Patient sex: M
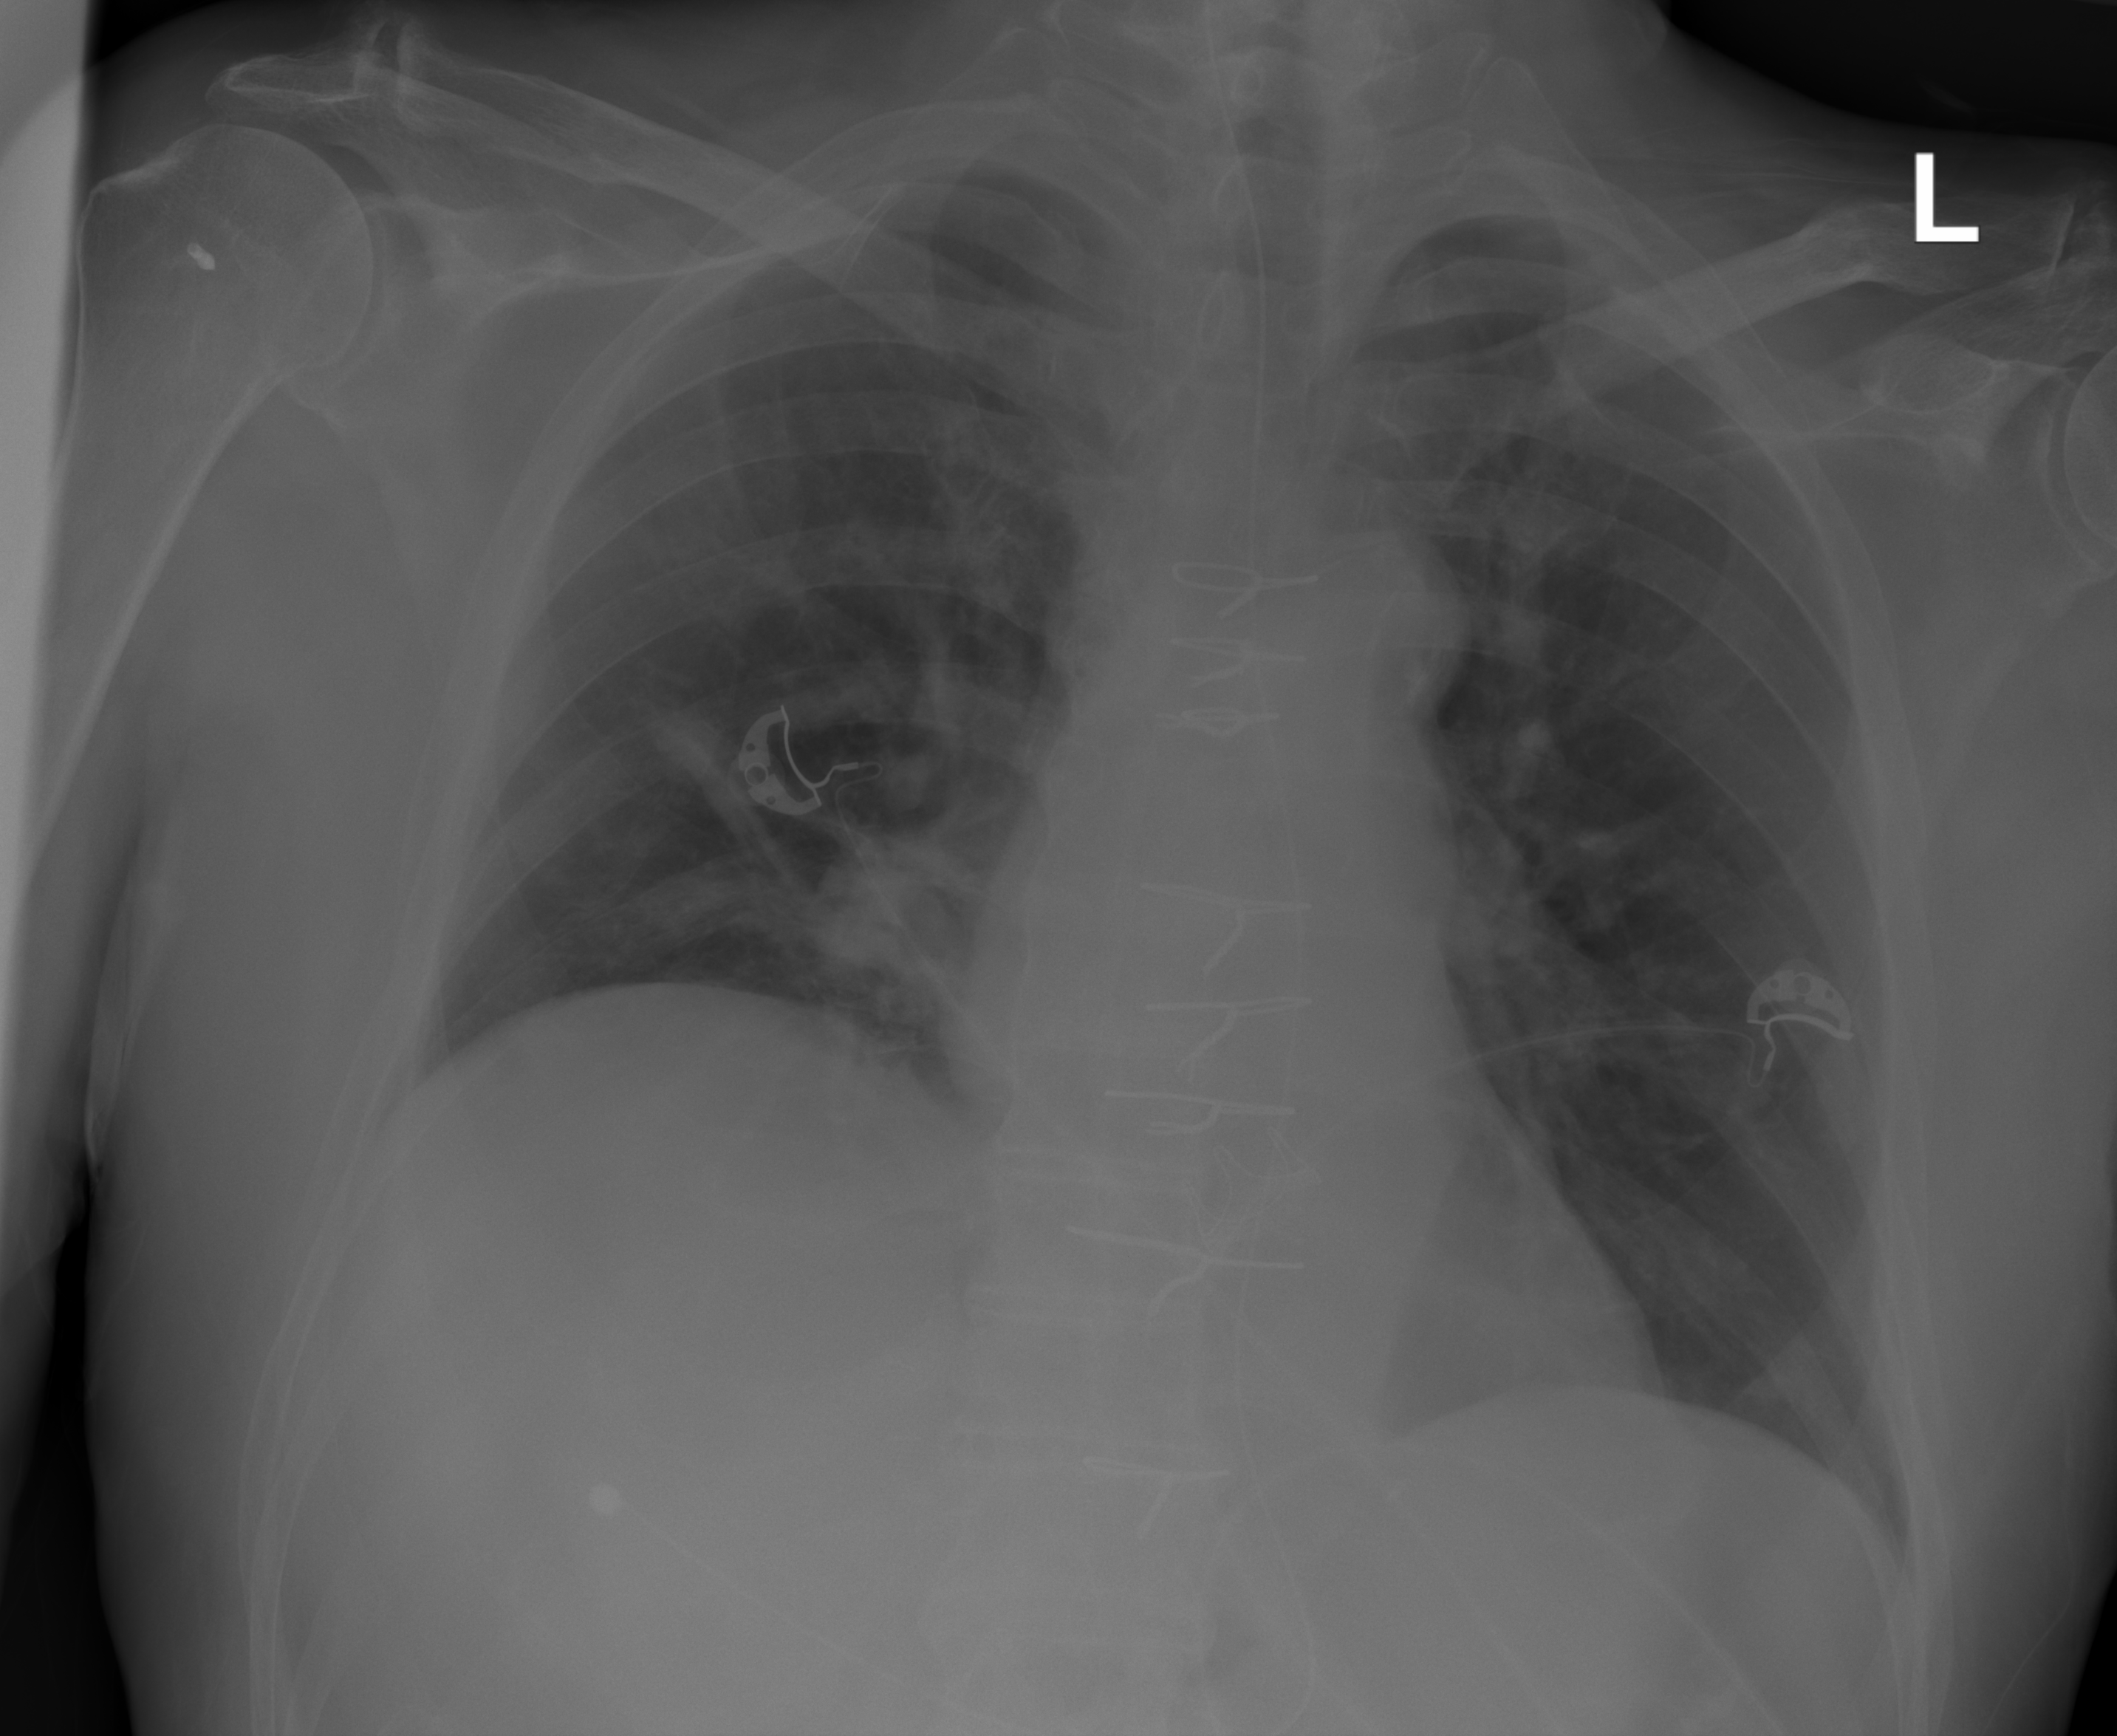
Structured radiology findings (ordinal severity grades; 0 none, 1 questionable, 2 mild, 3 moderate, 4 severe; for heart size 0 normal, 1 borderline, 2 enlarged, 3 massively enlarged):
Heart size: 0
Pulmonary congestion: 0
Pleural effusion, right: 0
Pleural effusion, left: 0
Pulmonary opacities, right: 0
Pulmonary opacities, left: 0
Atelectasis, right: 2
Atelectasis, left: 0